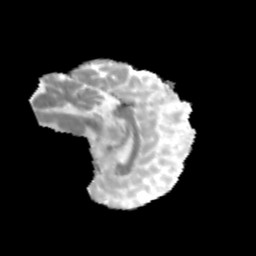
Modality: MD
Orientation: sagittal
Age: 12
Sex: female
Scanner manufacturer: siemens
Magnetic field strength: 3 T
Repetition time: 3.8 s
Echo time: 0.07 s